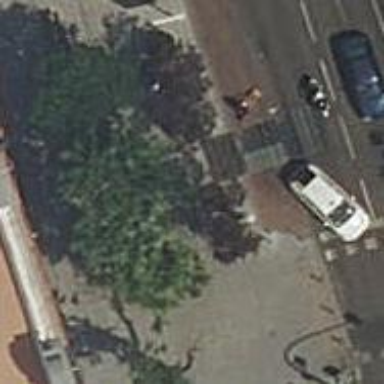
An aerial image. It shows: Taxi stand.